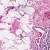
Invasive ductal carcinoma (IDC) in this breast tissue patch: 0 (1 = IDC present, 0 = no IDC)